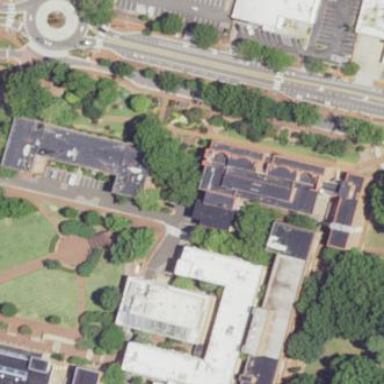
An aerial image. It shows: Commercial university building.